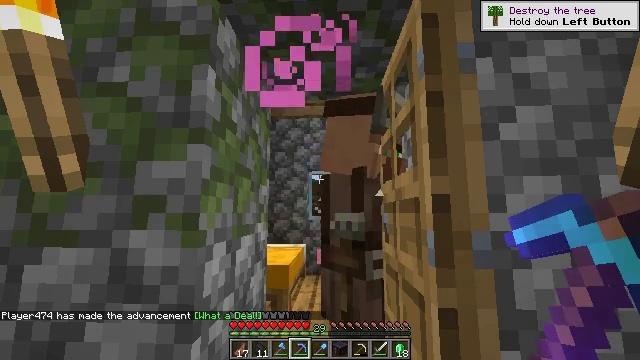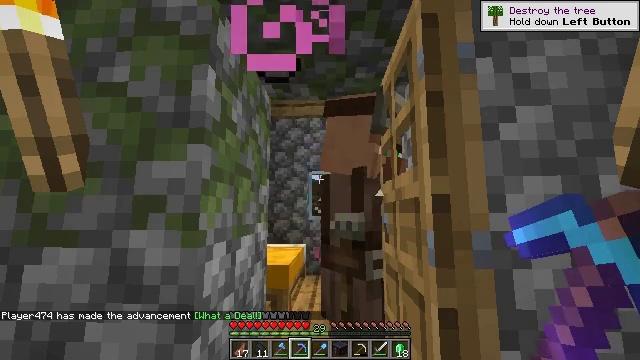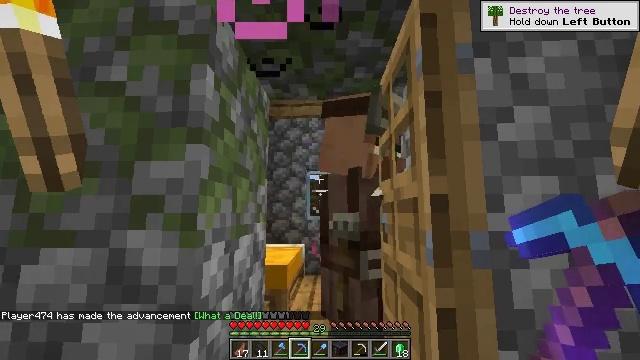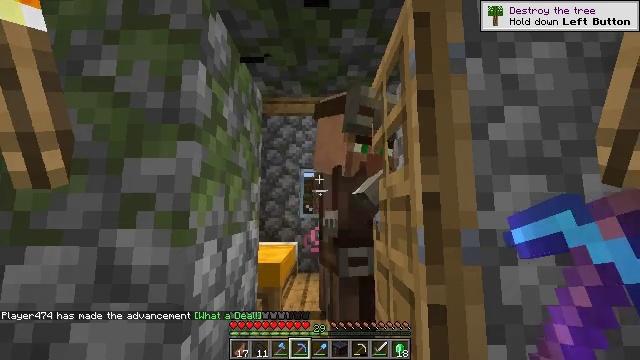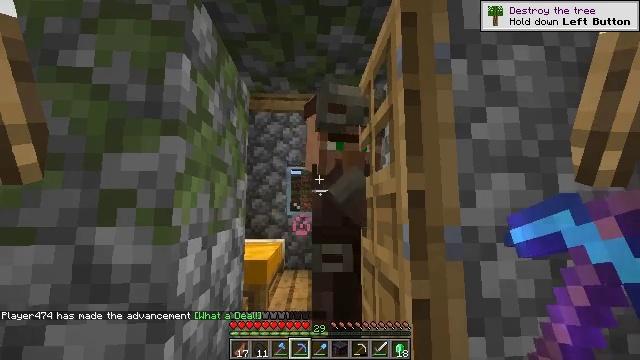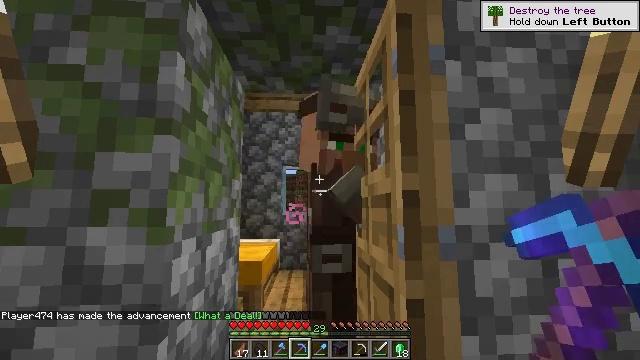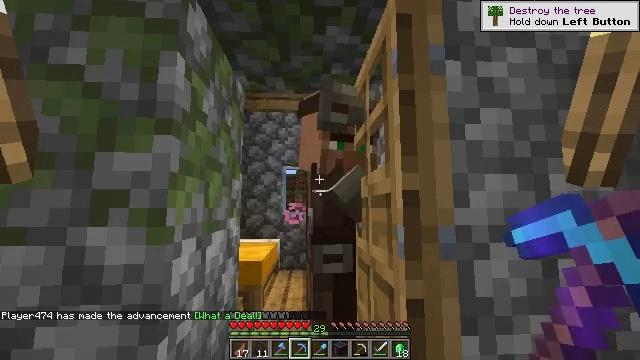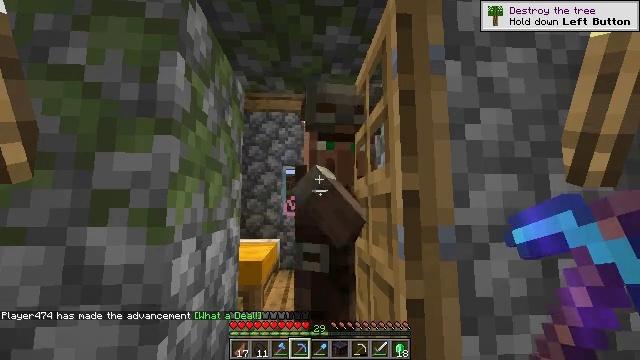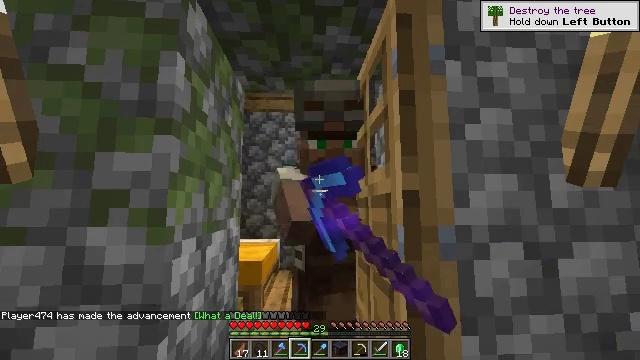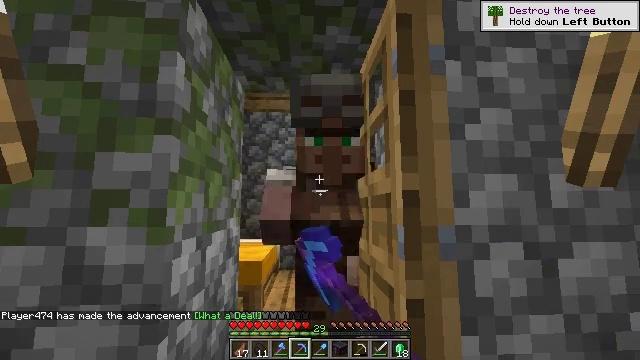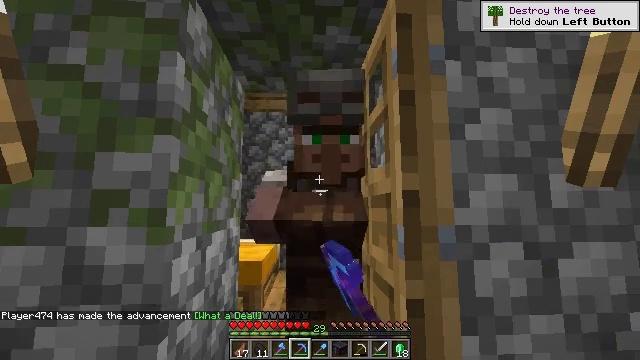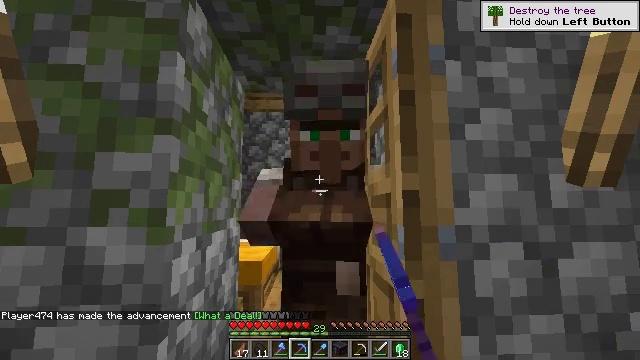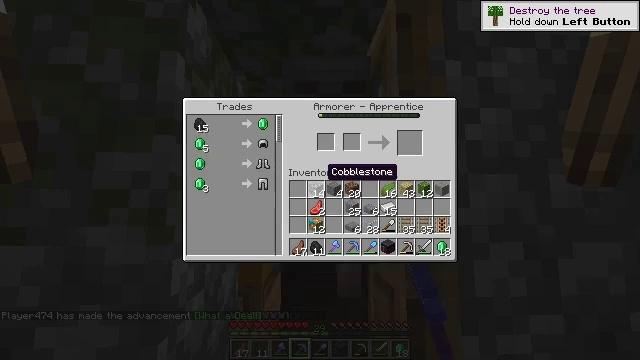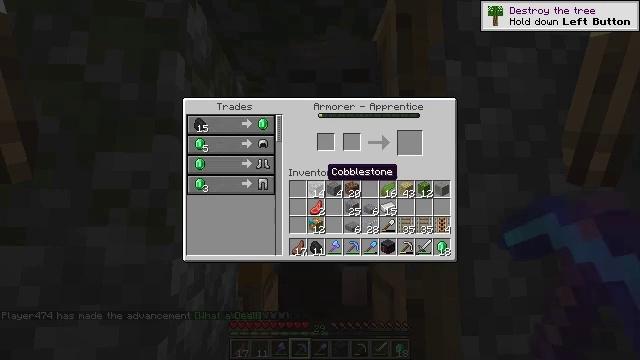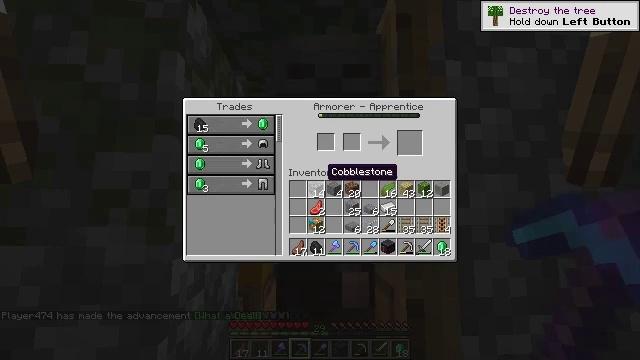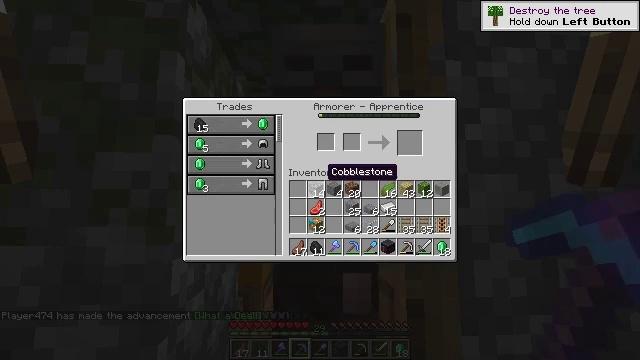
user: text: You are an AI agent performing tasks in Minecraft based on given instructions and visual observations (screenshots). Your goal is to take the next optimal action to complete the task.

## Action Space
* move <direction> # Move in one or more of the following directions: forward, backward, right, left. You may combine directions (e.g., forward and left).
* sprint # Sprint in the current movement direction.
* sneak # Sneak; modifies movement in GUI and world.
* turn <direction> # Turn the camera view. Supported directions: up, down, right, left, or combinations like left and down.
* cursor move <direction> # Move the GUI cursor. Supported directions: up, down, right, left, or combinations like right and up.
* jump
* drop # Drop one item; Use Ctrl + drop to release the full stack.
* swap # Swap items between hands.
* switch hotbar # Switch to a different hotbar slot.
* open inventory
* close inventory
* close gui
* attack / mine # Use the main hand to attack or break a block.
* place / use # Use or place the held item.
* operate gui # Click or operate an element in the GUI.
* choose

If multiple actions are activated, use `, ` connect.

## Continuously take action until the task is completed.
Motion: motion action
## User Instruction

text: Get your chainmail boots by crafting them in a crafting table.
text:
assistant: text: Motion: no_op
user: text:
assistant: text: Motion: no_op
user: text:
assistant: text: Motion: turn right
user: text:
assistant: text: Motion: turn right
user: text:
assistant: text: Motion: turn right
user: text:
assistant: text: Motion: no_op
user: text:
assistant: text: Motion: use / place
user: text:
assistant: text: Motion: use / place
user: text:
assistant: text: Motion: use / place
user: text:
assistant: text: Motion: use / place
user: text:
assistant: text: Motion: no_op
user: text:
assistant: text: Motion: open gui
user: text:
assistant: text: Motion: no_op
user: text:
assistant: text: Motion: no_op
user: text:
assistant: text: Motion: no_op
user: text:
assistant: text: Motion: no_op
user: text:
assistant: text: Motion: no_op
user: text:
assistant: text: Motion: no_op
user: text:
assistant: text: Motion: no_op
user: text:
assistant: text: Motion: cursor move left
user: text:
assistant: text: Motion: cursor move left
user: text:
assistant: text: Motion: cursor move left
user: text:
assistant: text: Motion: no_op
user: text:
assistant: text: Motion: no_op
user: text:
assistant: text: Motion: no_op
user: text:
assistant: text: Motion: no_op
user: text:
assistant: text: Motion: no_op
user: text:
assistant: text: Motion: no_op
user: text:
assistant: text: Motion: no_op
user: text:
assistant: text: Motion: no_op